Acute ischemic stroke brain MRI, CoRegistered space, volume 128x128x25, slice 14 of 25.
ADC (apparent diffusion coefficient): 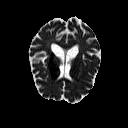
Tmax (time-to-maximum): 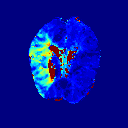
MTT (mean transit time): 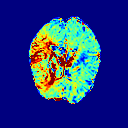
rCBF (relative cerebral blood flow): 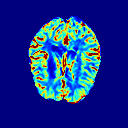
rCBV (relative cerebral blood volume): 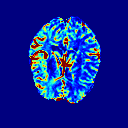
TTP (time-to-peak): 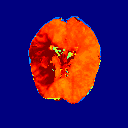
Final infarct lesion volume (90-day follow-up ground truth): 338 voxels